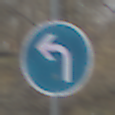
Verkehrszeichen: VorgeschriebeneFahrtrichtungLinks
Umgebung: Outdoor, Suburban
Tageszeit: MorningAfternoon
Wetter: PartlyCloudy
Licht: Natural
Jahreszeit: NotSpecified
Kontrast: HighContrast